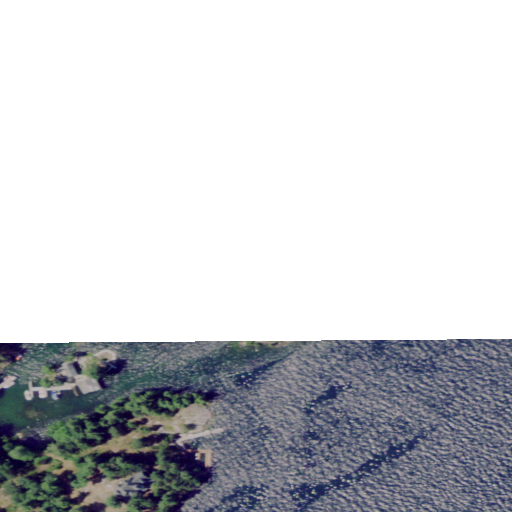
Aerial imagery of island in New York named Sylvan Island containing open water, woody wetlands, barren land, and grassland